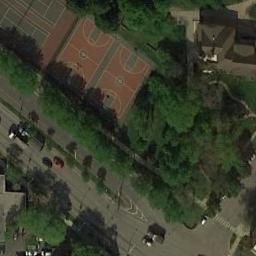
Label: basketball_court